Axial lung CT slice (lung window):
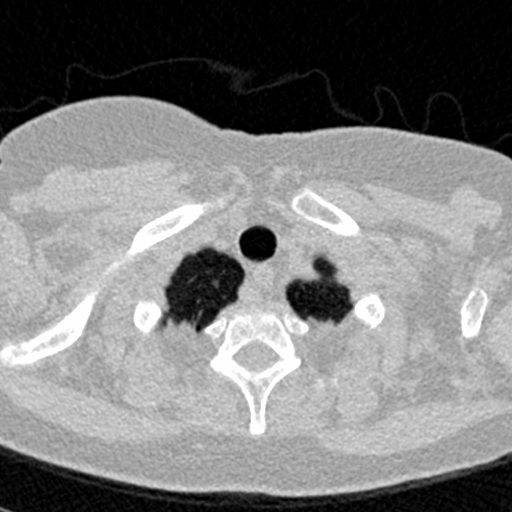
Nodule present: no